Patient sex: M
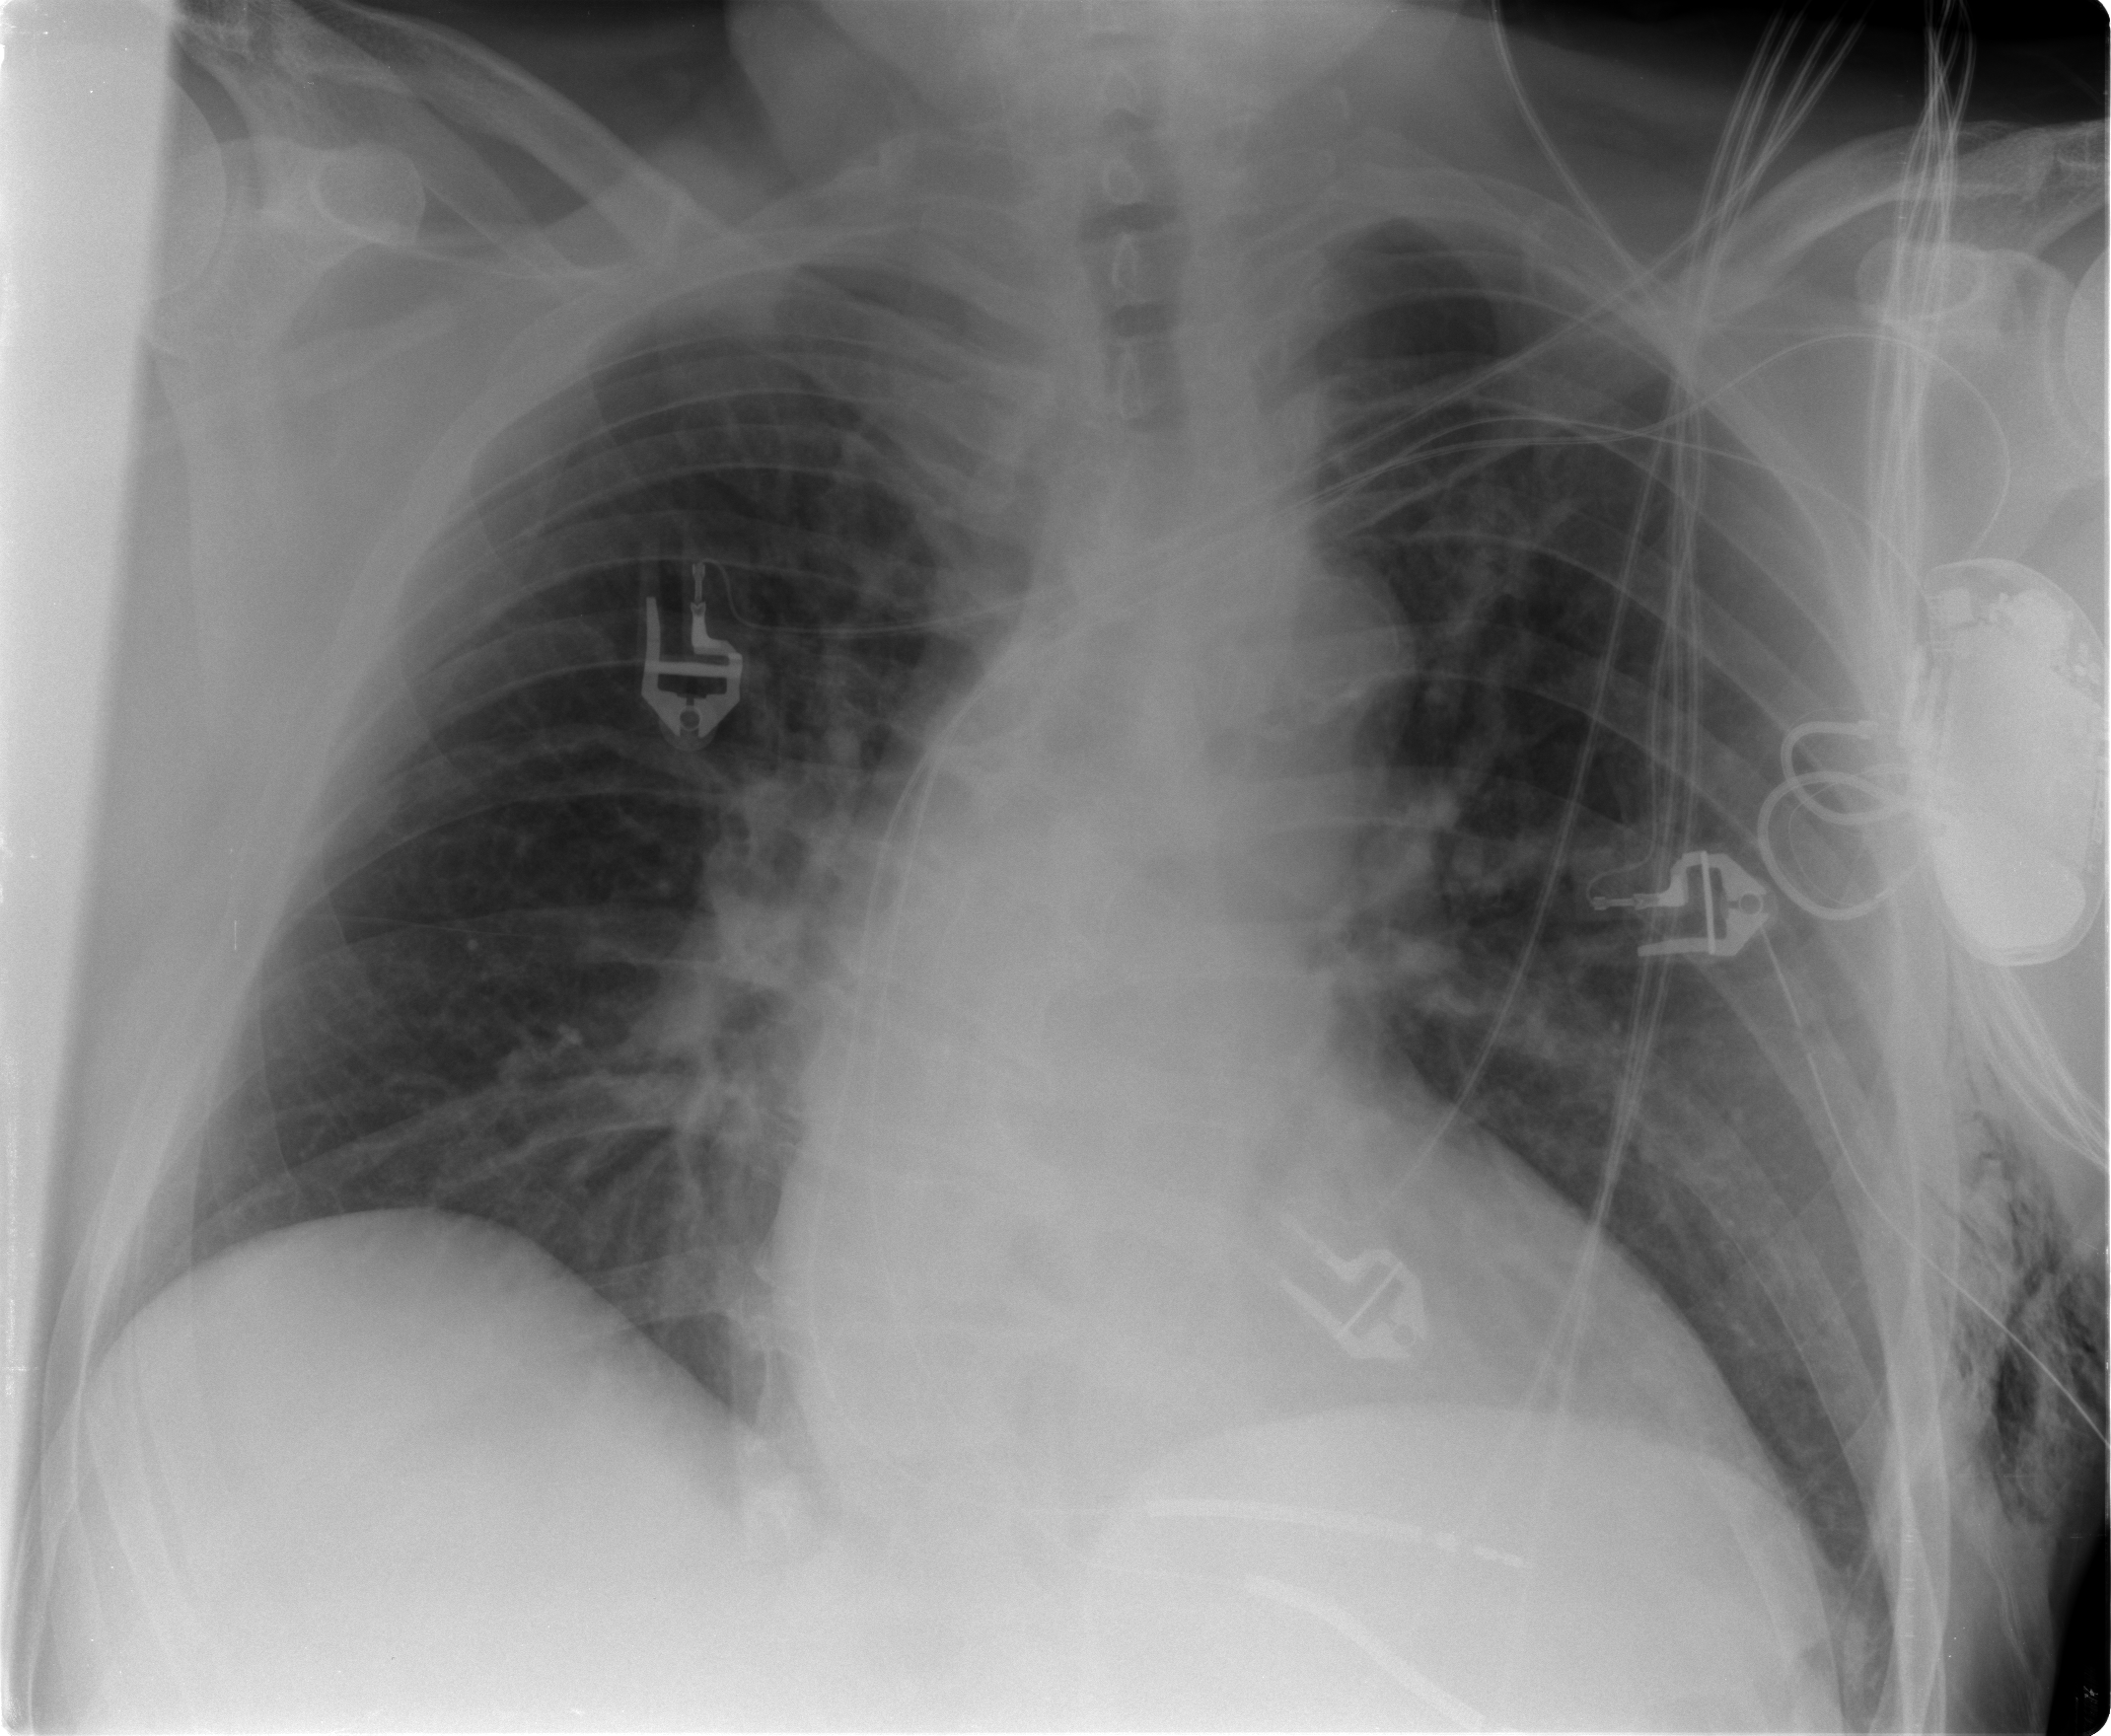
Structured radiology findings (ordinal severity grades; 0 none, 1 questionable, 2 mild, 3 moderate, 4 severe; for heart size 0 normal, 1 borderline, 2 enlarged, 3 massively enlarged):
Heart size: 0
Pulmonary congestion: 0
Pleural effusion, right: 0
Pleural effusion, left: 0
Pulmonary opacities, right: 0
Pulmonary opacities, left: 0
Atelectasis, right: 0
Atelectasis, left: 1